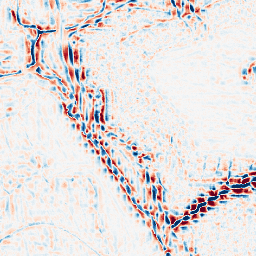
Category: wavelet
Decomposition family: wavelet_reverse_biorthogonal
Decomposition parameters: wavelet: rbio4.4
level: 3
Upsampling method: bicubic
Upsampling parameters: scale: 8
Upsampling scale: 8